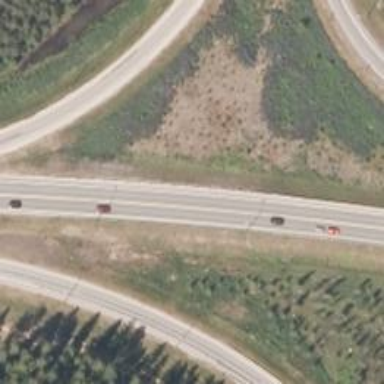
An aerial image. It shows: Asphalt trunk highway.